Interaction volume radius: 5 \u00c5
Interaction volume height: 15 \u00c5
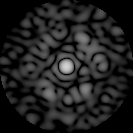
Disorder parameter: 0.6993